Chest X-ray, PA view. Patient: 48 years old, sex M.
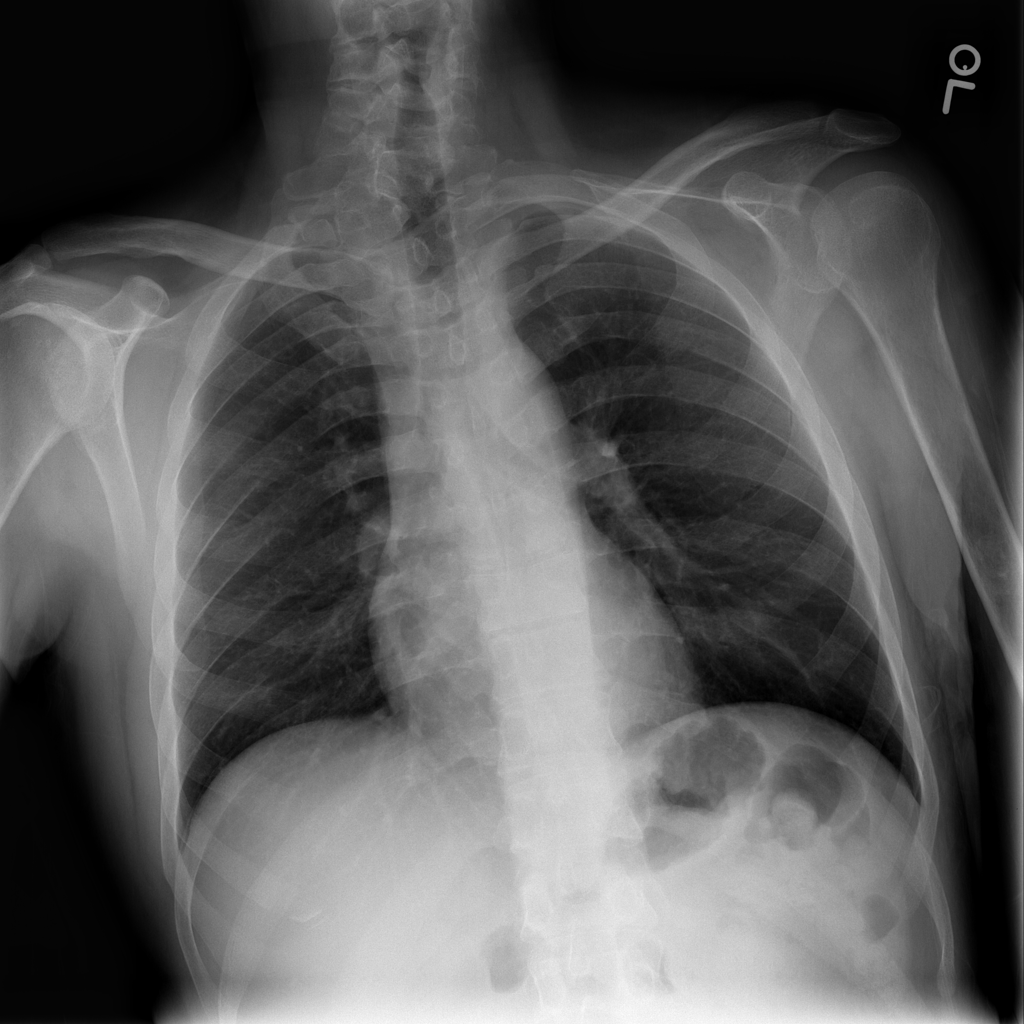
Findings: No Finding